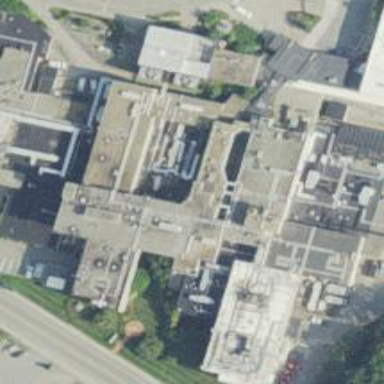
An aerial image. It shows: Hospital building.